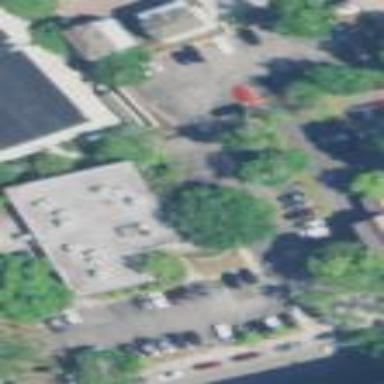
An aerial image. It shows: Parking area.